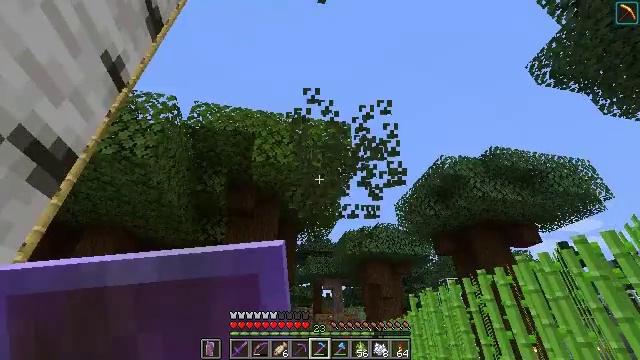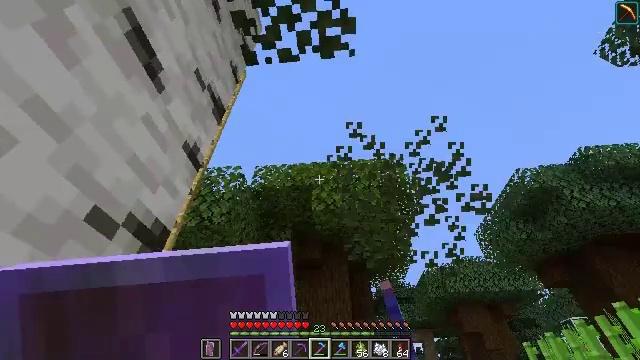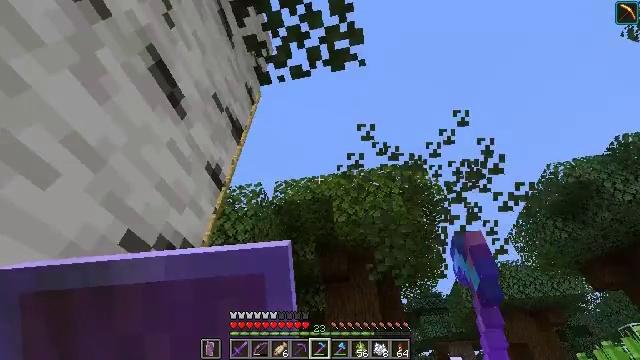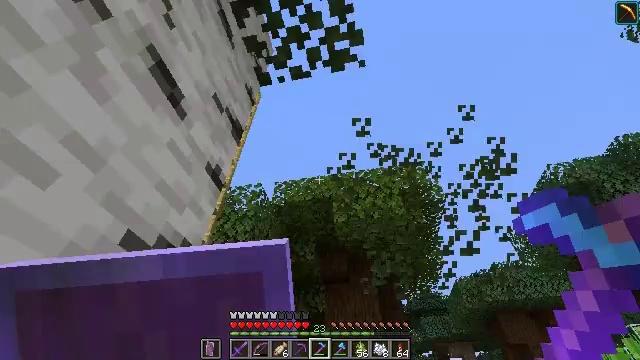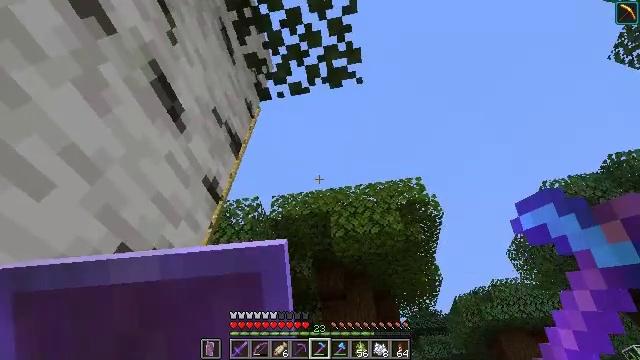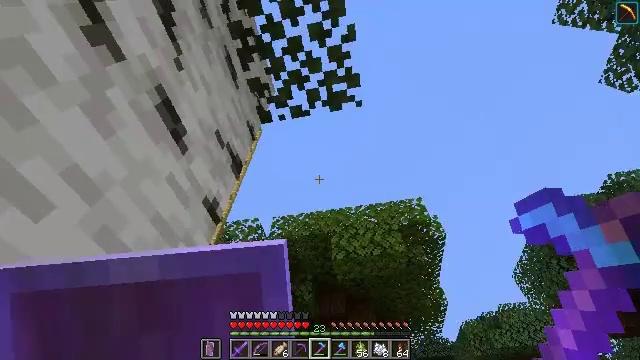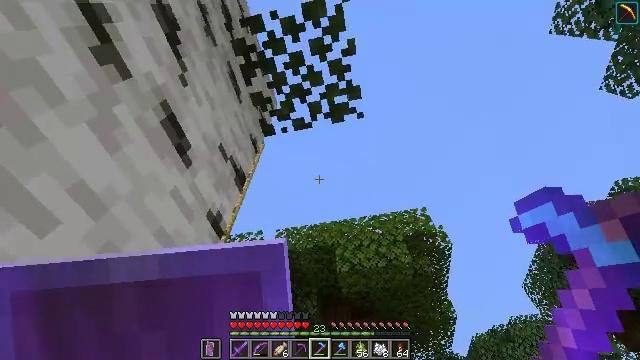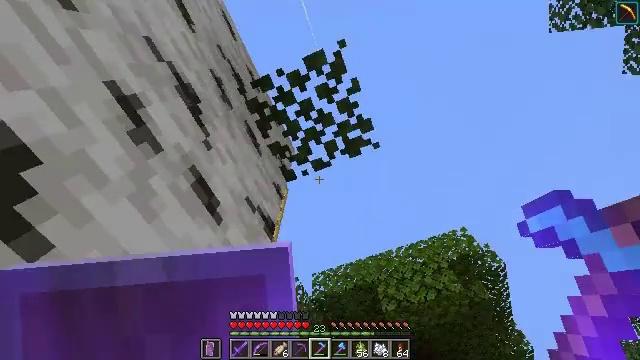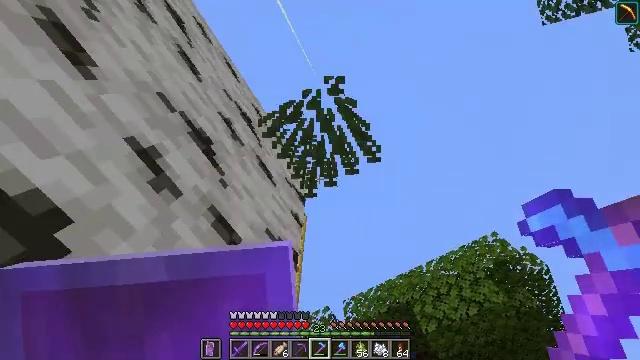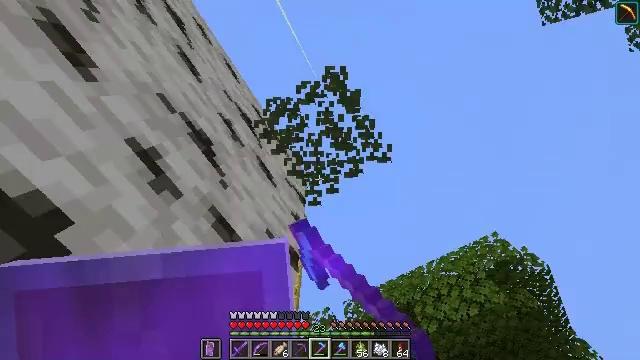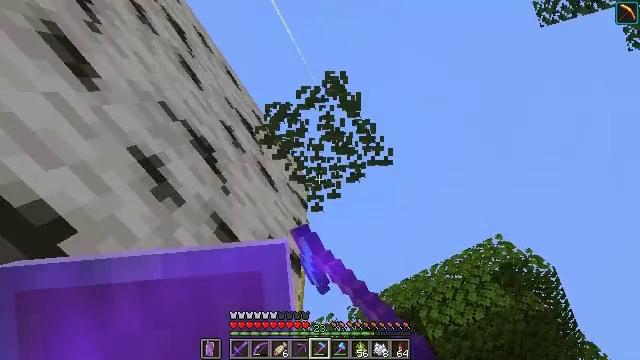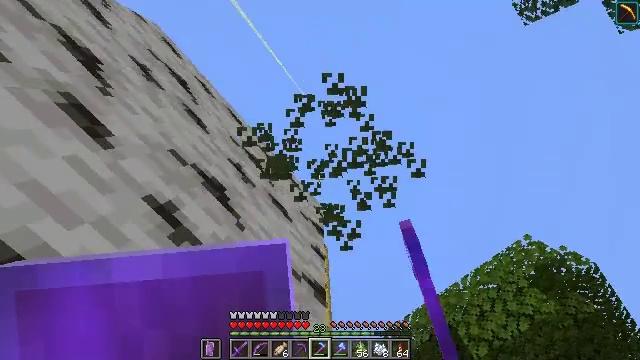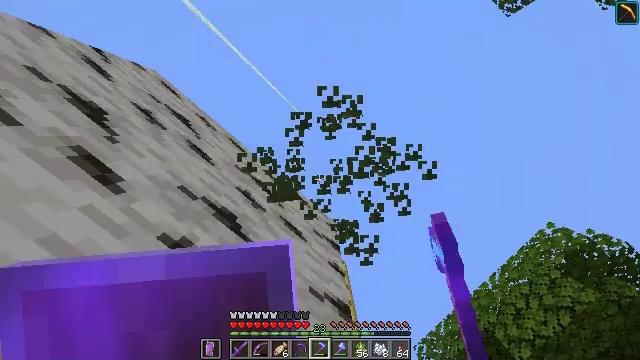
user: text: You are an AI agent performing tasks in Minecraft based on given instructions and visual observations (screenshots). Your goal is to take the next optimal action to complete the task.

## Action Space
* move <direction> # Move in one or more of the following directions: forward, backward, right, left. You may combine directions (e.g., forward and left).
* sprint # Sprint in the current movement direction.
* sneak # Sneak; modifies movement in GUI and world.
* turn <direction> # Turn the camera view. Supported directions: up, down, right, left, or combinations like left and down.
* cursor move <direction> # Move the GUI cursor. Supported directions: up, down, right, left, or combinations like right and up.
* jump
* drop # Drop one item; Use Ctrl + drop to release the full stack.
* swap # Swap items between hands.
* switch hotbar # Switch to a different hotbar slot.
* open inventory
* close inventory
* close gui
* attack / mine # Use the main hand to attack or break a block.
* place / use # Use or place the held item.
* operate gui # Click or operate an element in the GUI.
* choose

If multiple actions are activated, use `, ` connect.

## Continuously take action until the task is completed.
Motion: motion action
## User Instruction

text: Remove birch leaves from trees.
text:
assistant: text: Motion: turn left and up, attack / mine
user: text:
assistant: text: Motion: turn left and up, attack / mine
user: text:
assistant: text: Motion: attack / mine
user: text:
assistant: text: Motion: turn up, attack / mine
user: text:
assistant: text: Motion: turn up, attack / mine
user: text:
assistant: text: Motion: turn left and up, attack / mine
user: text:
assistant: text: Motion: turn left and up, attack / mine
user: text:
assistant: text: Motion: turn left and up, attack / mine
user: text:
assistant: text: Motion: attack / mine
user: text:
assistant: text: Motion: turn left and up, attack / mine
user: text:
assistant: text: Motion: turn left and up, attack / mine
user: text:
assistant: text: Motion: turn left and up, attack / mine
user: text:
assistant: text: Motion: attack / mine